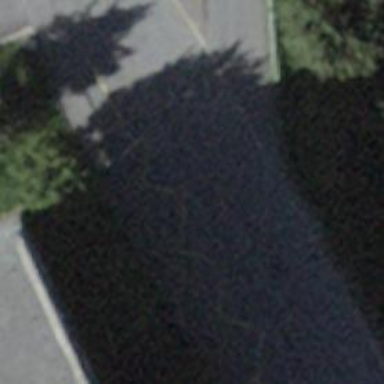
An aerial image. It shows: Tertiary road with asphalt surface and sidewalk on the left.